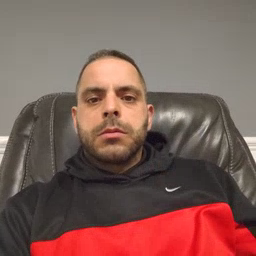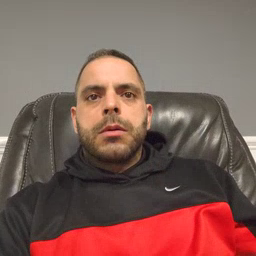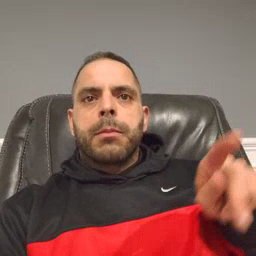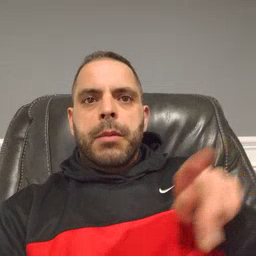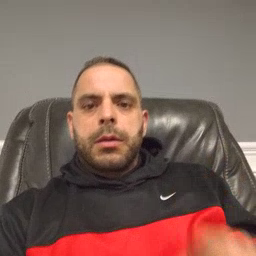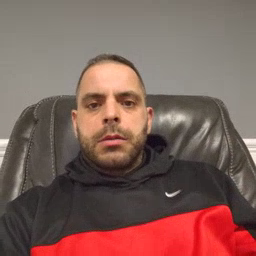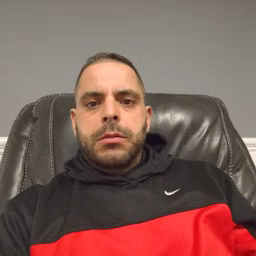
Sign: puppy